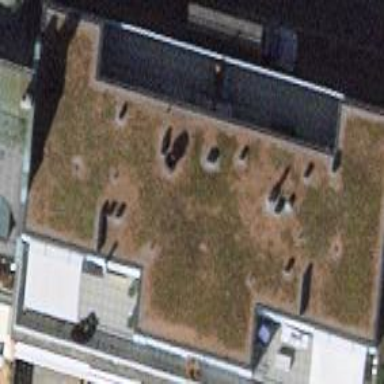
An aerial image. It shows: The building has flat roof oriented across.